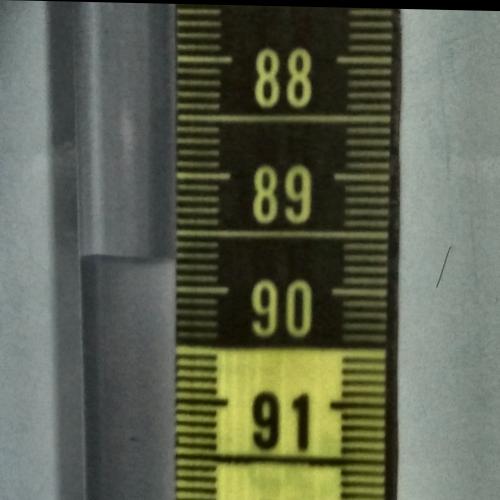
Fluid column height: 89.7 cm